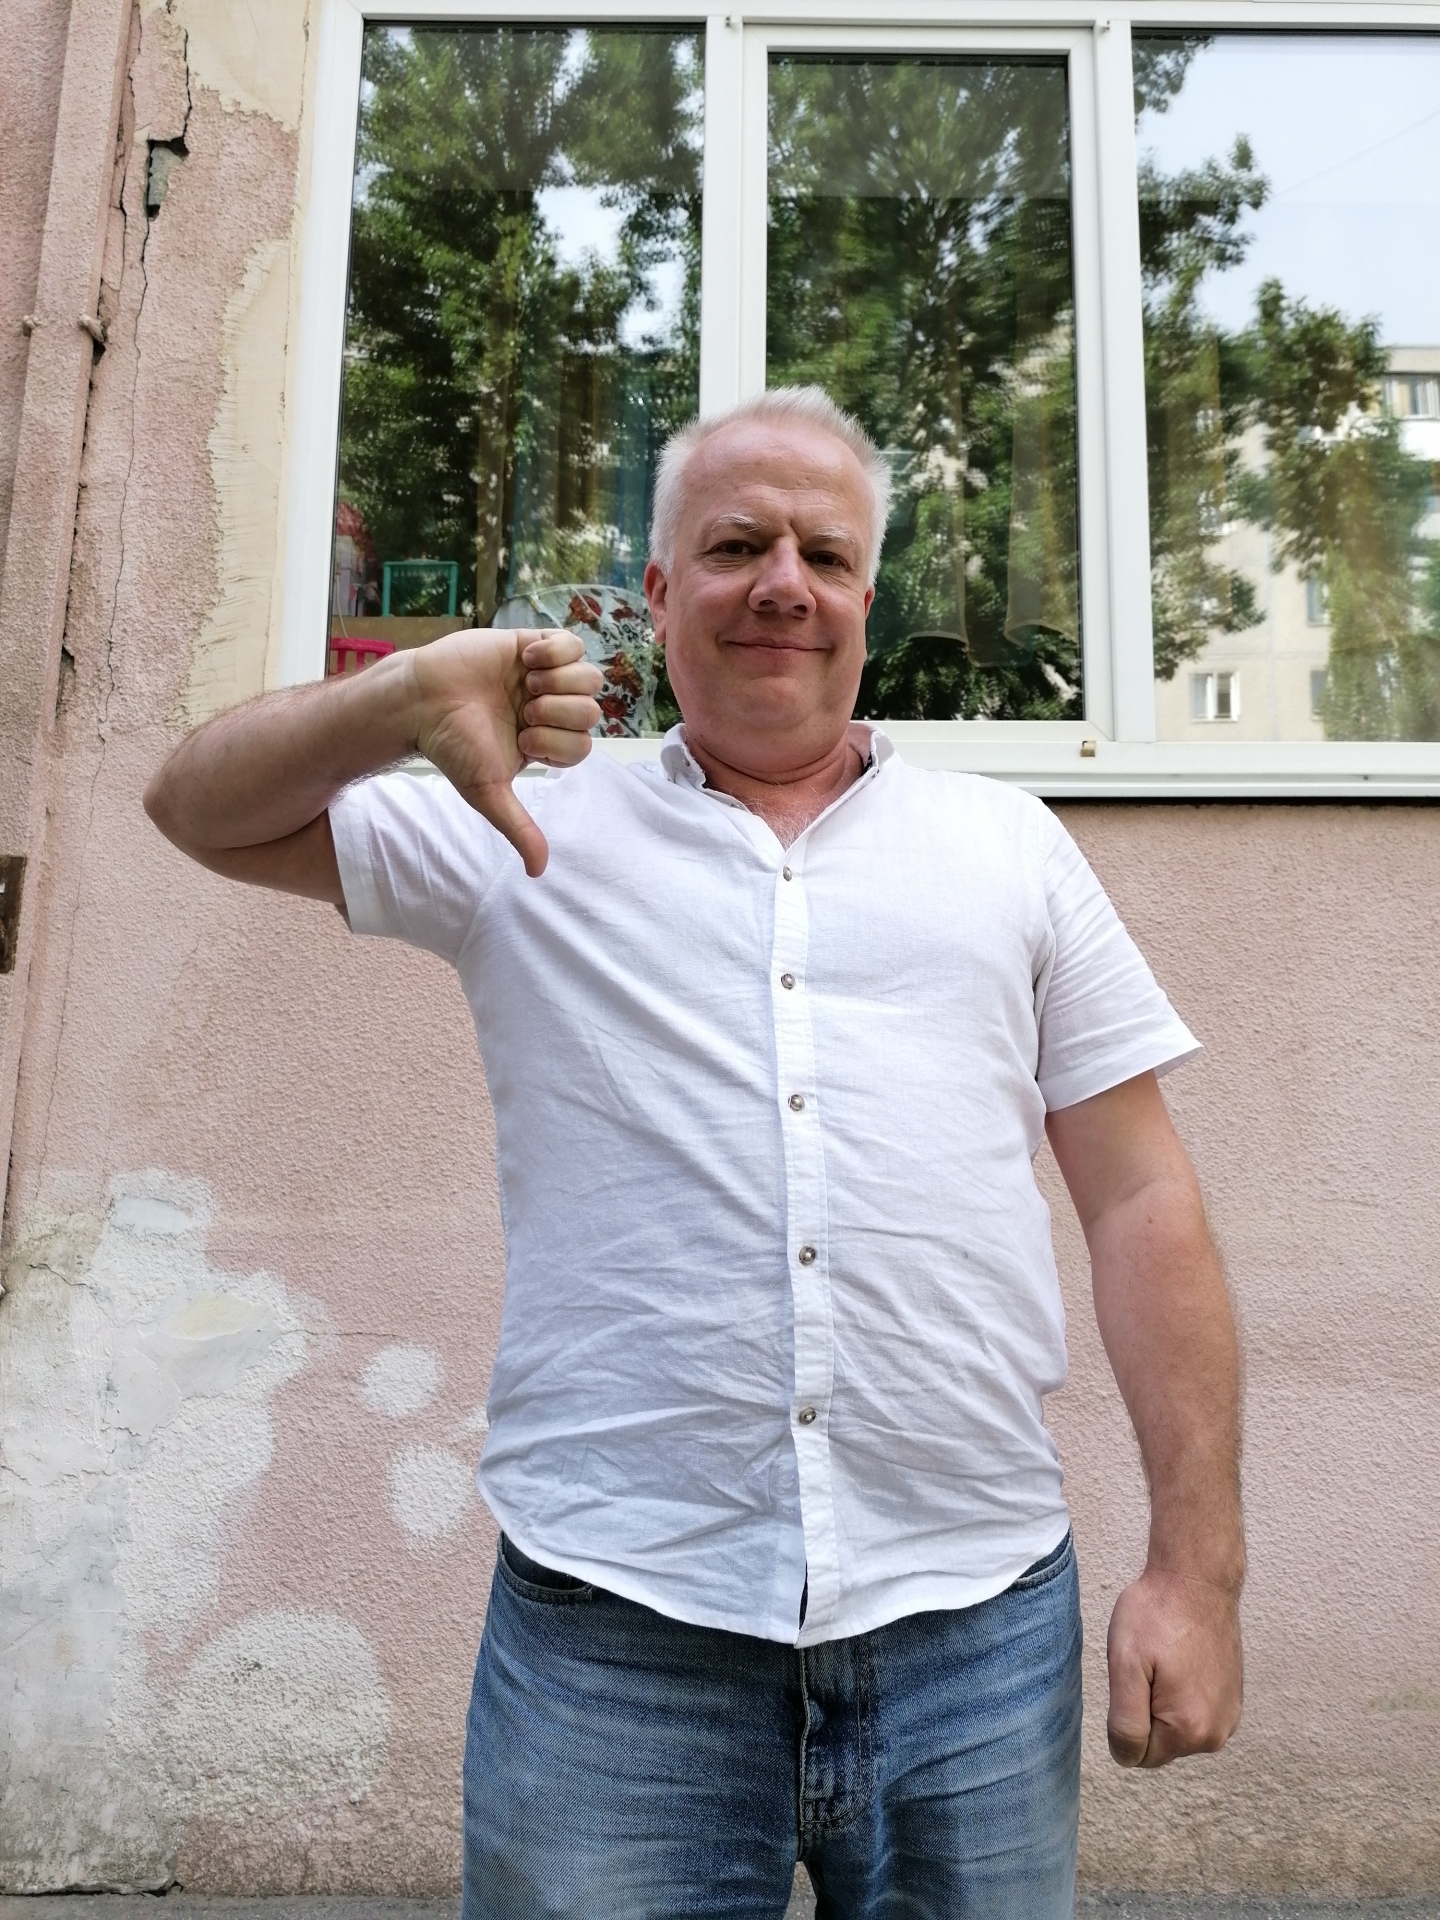
Label: clear